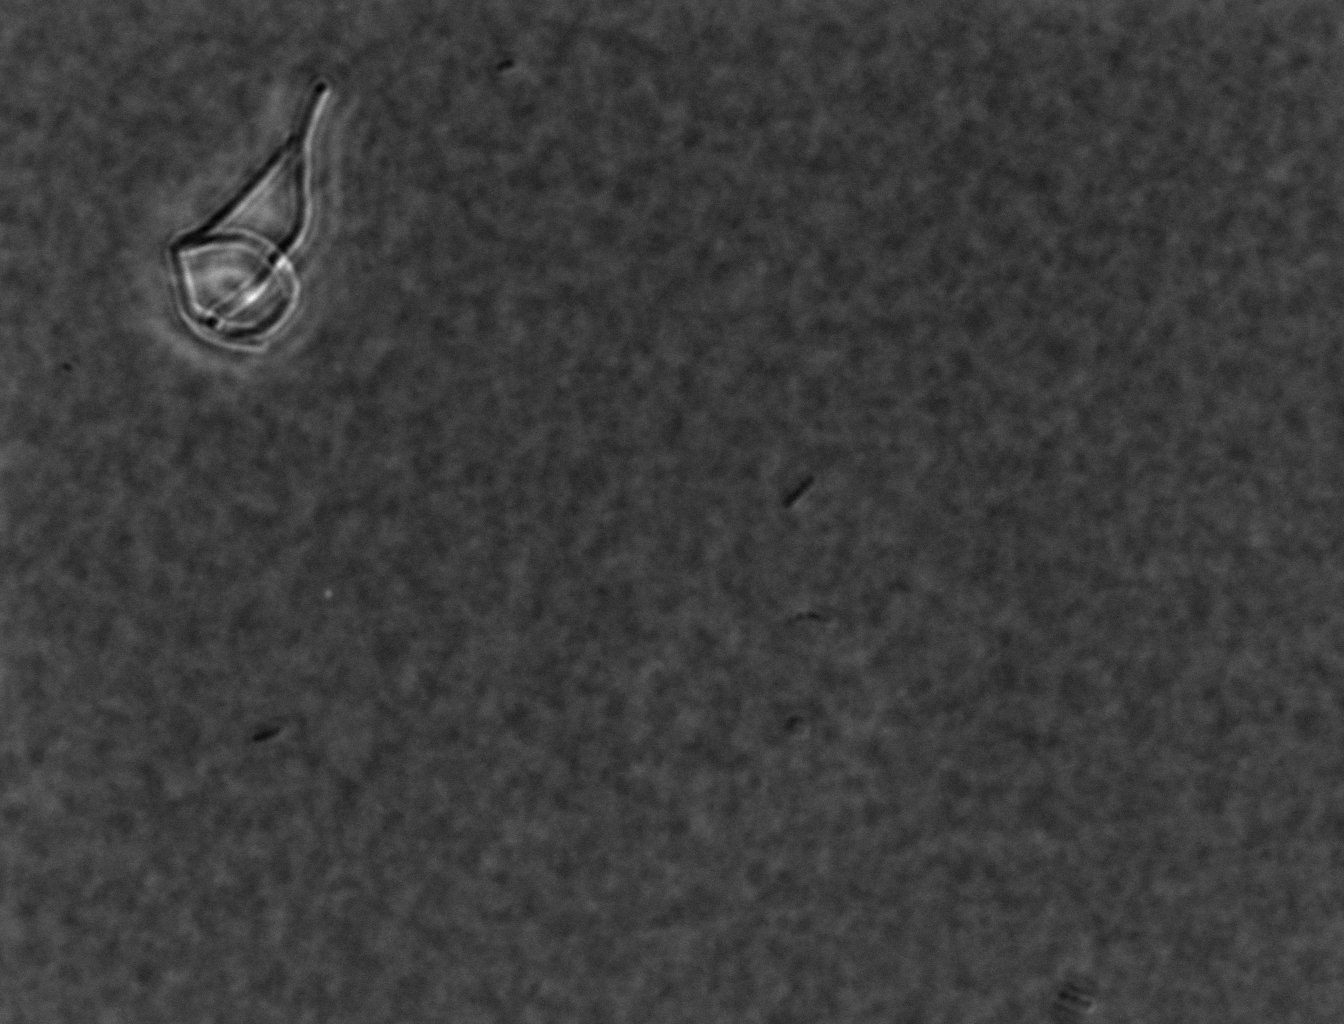
various_fewshot